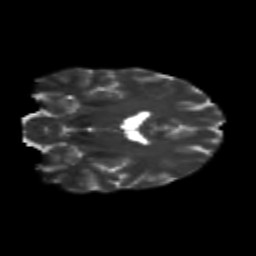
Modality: T2w
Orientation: coronal
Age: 27
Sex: female
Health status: healthy
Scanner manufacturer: siemens
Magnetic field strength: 3 T
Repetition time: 10.8 s
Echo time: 0.082 s